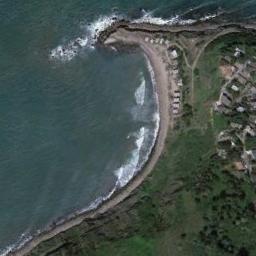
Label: beach